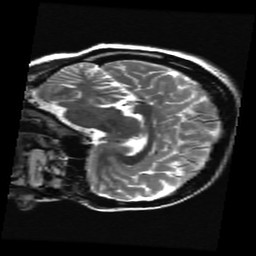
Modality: T2w
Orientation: sagittal
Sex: female
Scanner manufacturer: ge
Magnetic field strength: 3 T
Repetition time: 5 s
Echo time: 0.1017 s